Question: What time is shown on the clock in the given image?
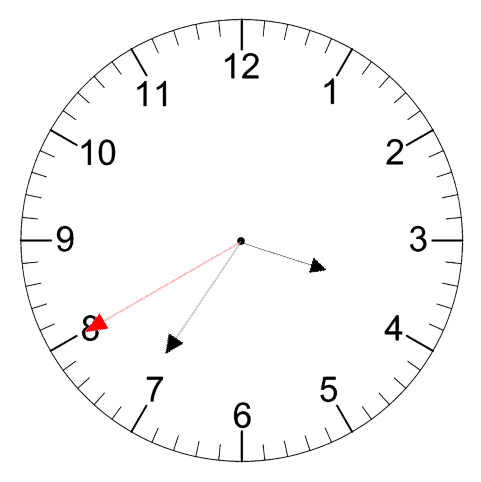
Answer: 03:35:40